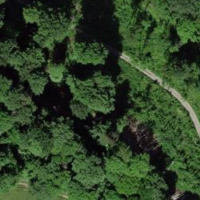
EUNIS habitat code: 44
Species observed at this site:
Impatiens parviflora